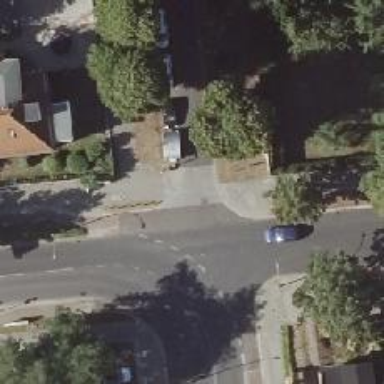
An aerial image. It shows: Unmarked road crossing.